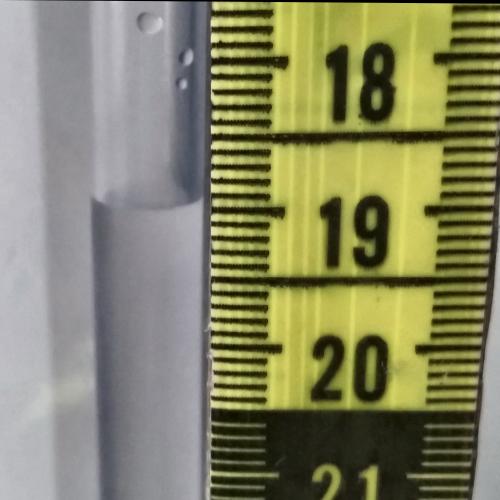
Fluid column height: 18.9 cm